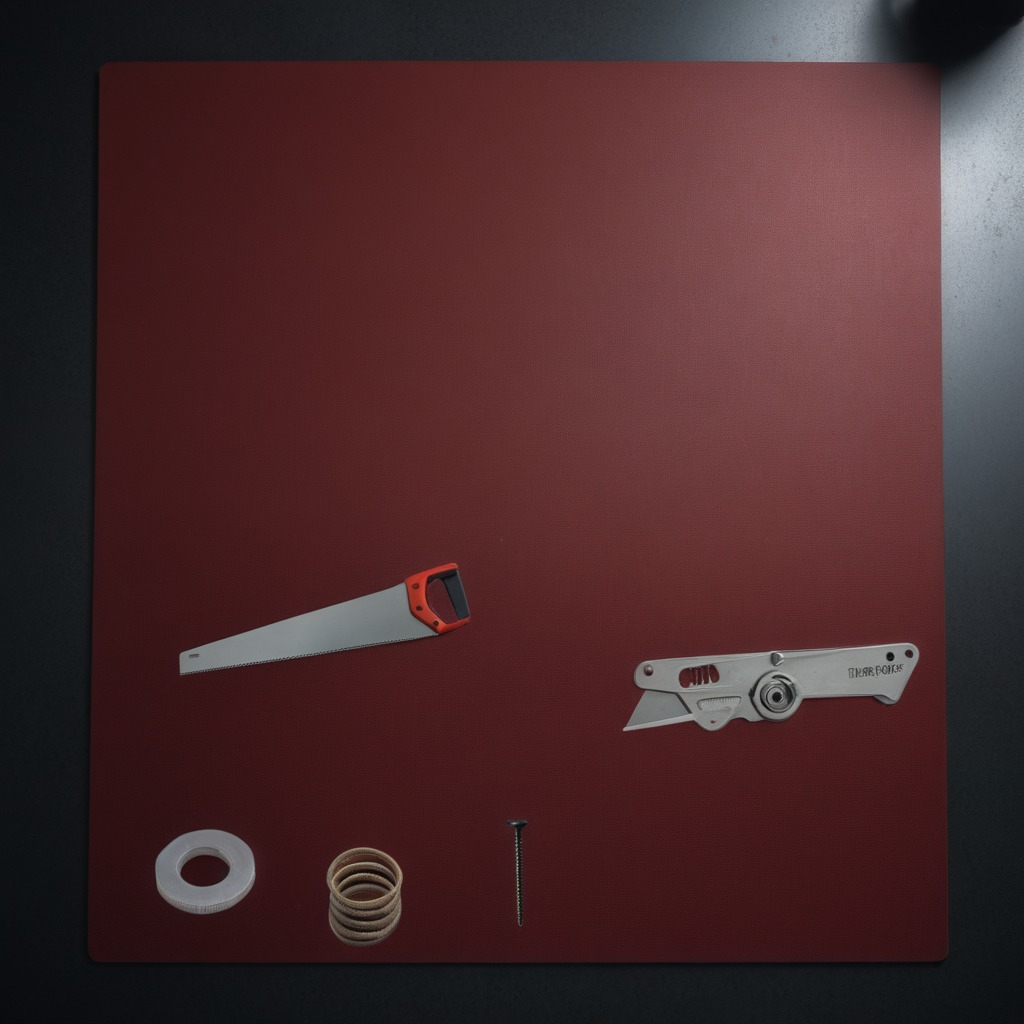
A utility knife, a flat metal washer, a metal machine screw, a coiled metal spring, and a handheld metal saw are lying on the granite tabletop.